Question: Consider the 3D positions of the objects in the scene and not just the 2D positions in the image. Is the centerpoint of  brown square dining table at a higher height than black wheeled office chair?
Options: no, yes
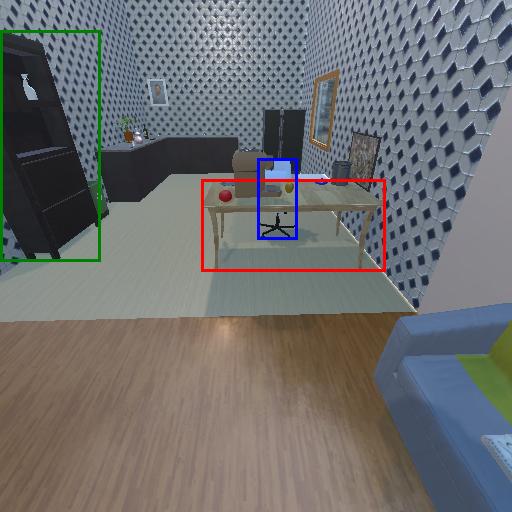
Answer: no